Interaction volume radius: 10 \u00c5
Interaction volume height: 45 \u00c5
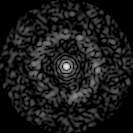
Disorder parameter: 0.8301